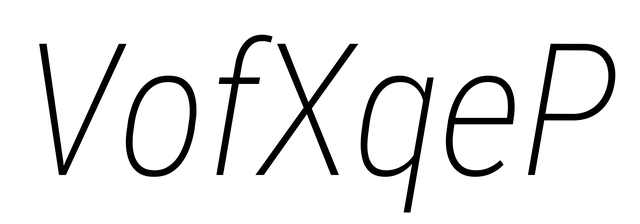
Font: Roboto-Italic_Condensed_ExtraLight_Italic